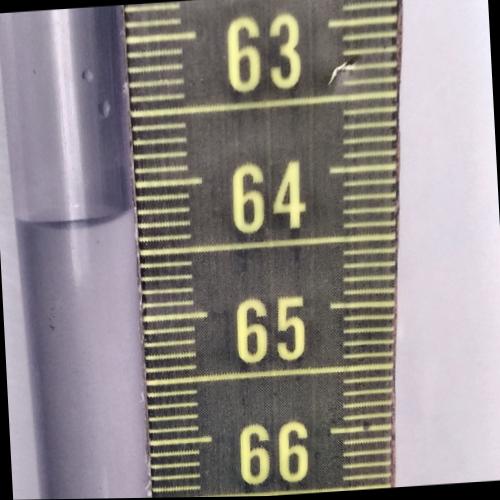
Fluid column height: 64.2 cm